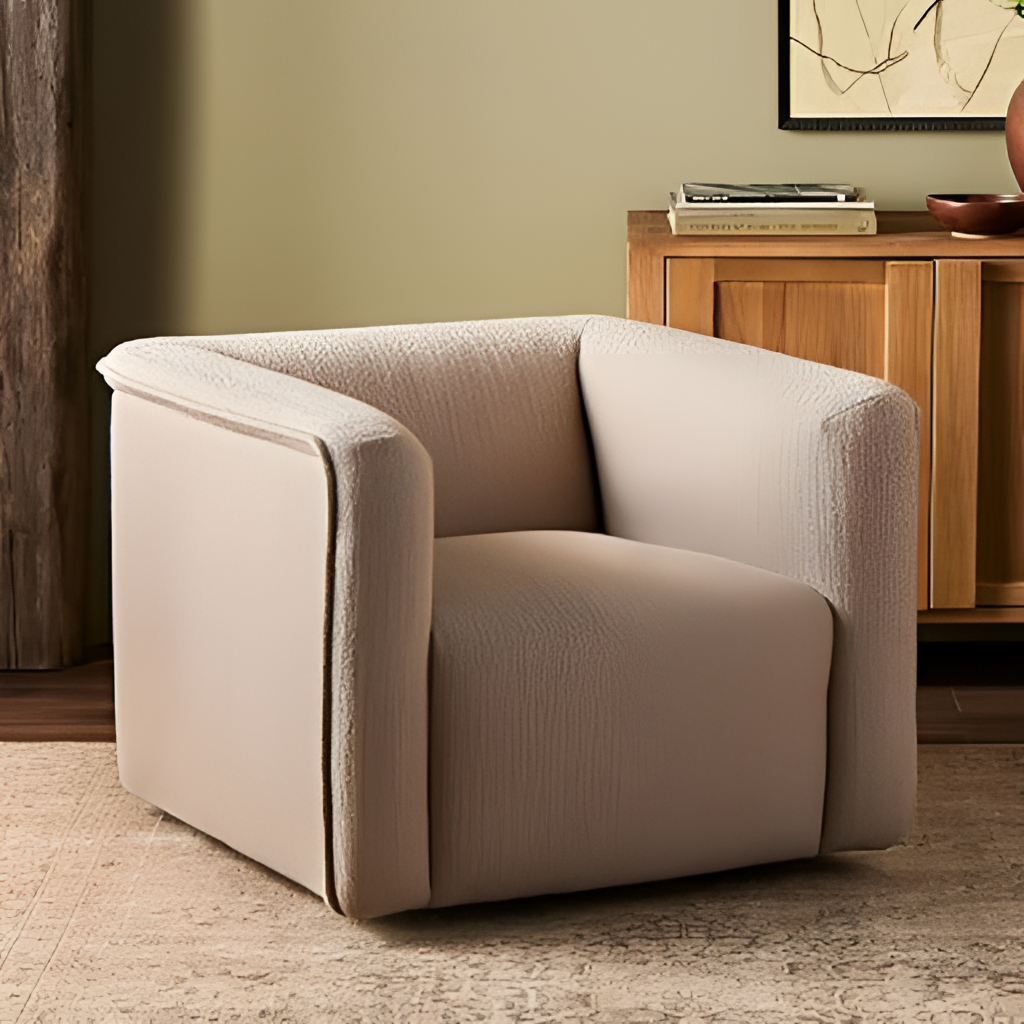
fabric armchair, living room, brown wood flooring, with plank pattern, paint wallpaper, with solid pattern, modern